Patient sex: M
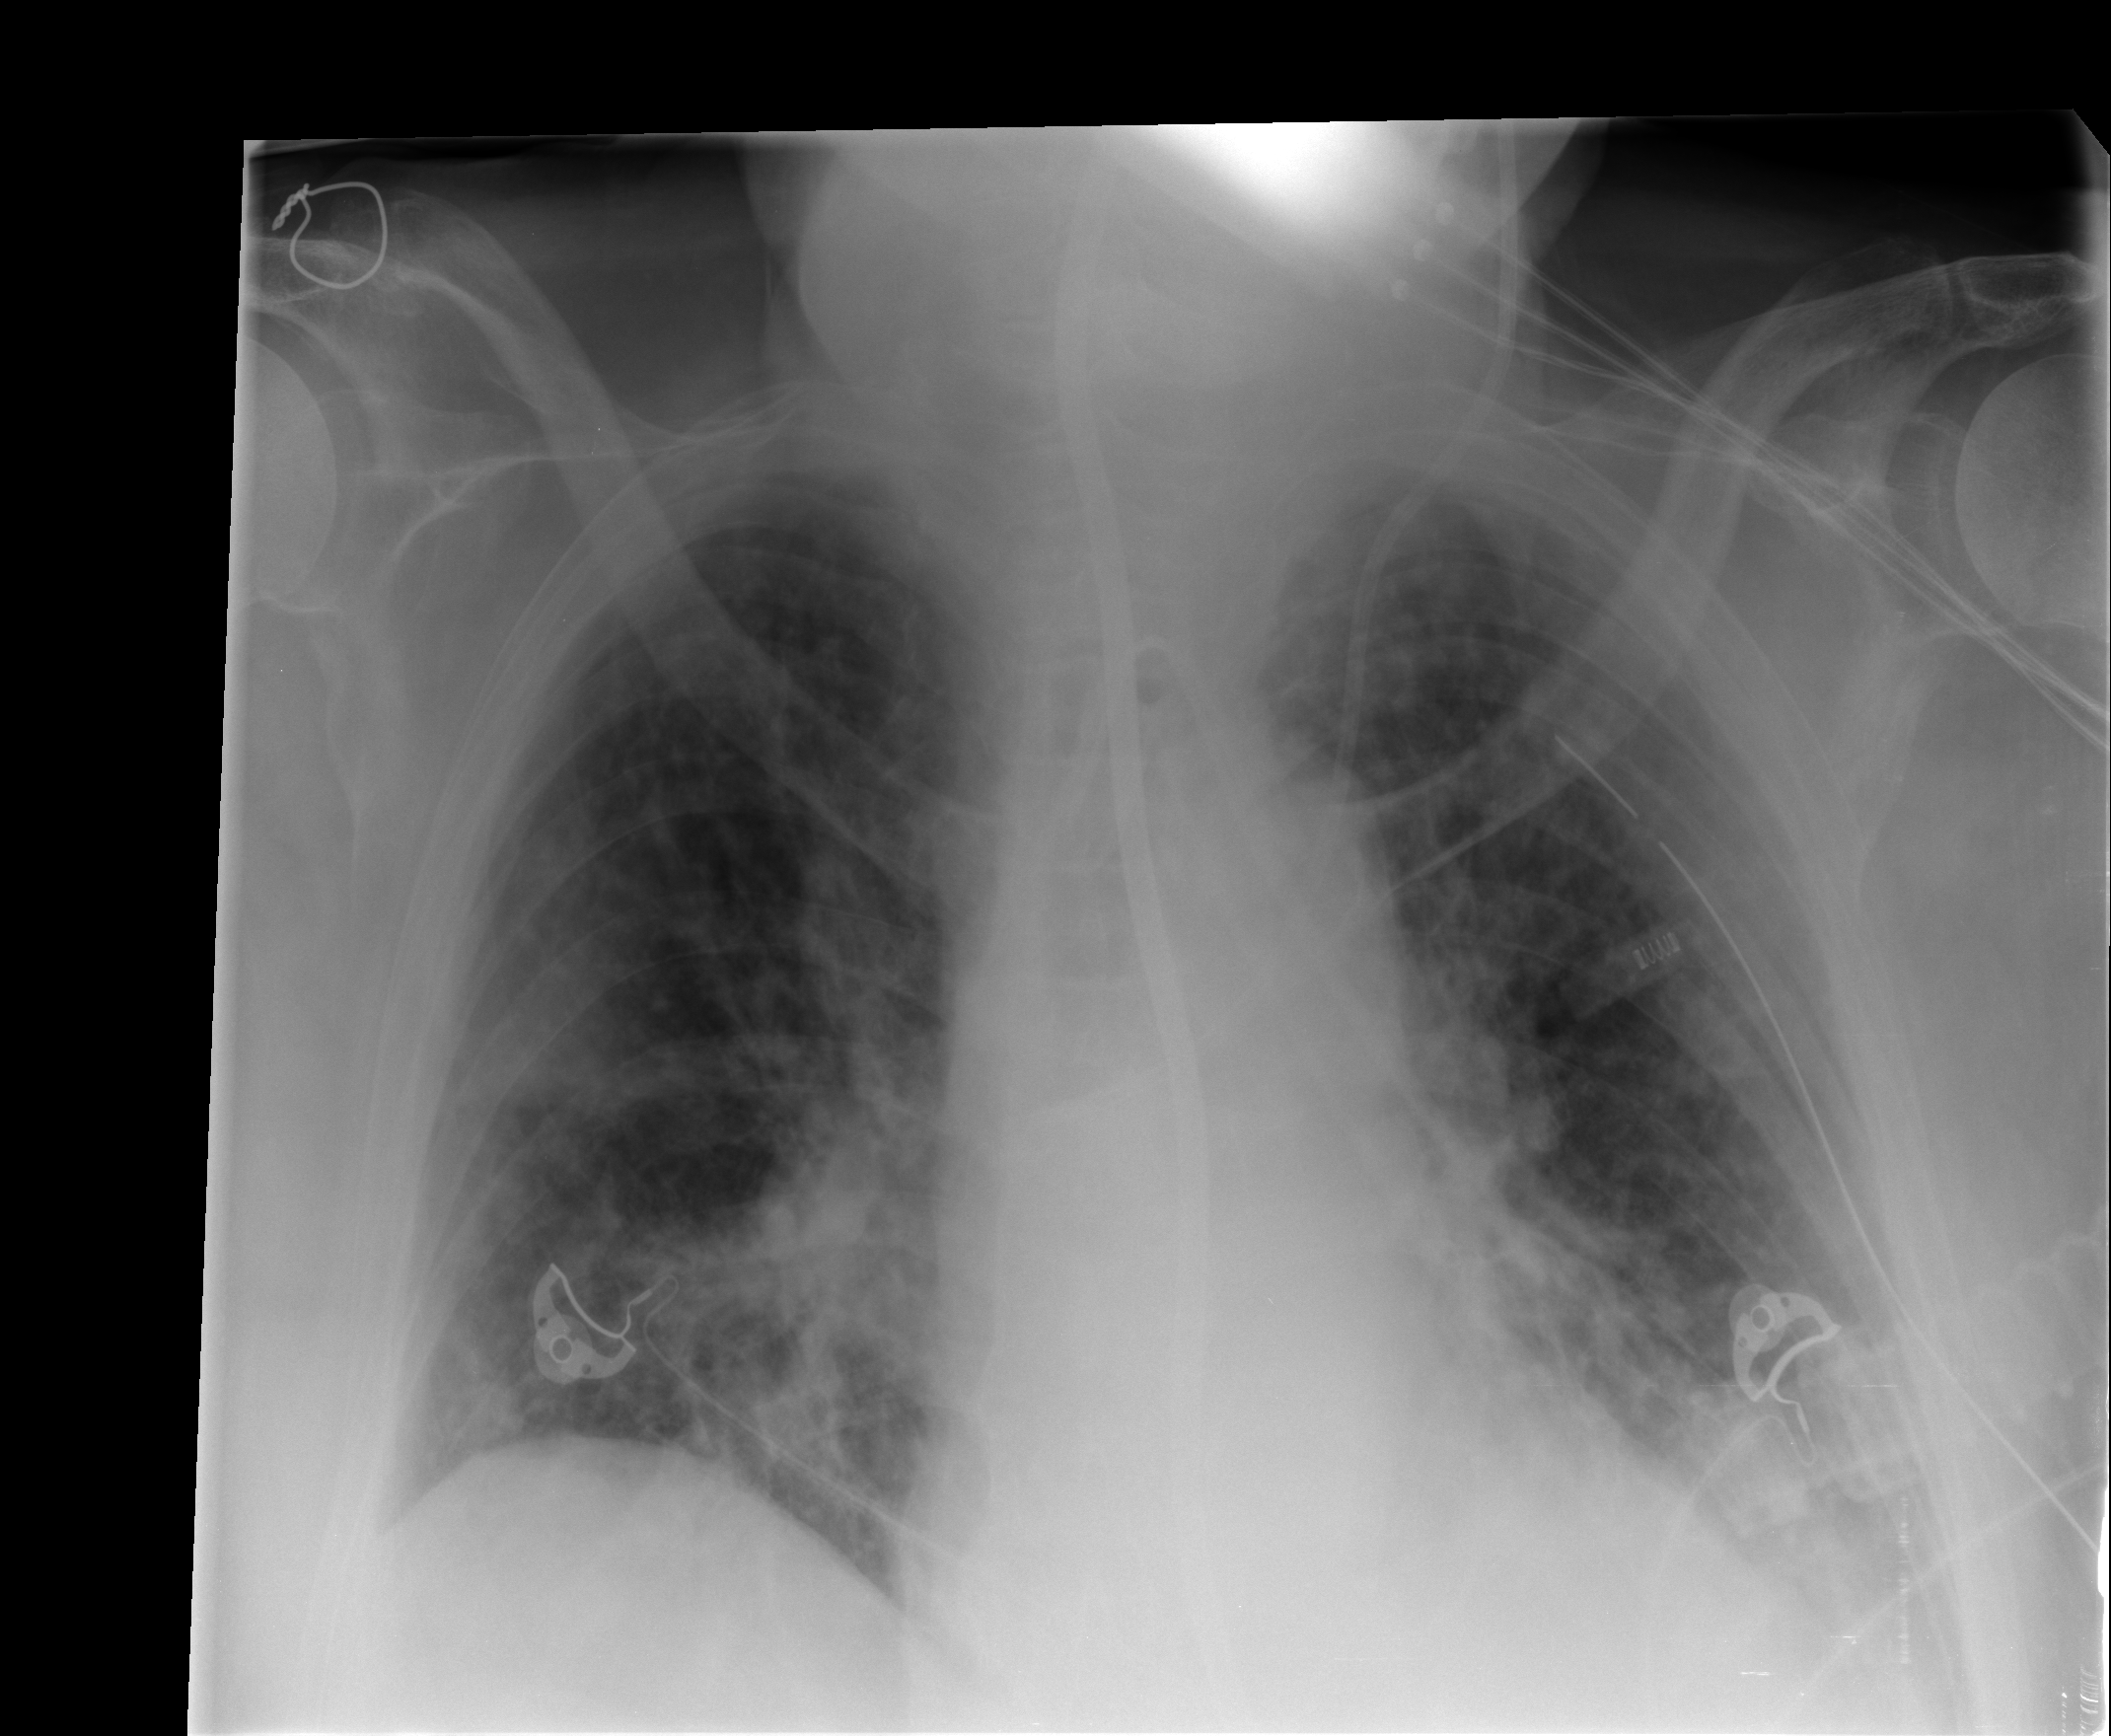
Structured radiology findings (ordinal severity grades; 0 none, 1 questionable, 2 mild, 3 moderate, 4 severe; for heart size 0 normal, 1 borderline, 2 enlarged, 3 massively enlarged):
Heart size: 1
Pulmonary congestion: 2
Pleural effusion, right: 0
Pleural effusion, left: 0
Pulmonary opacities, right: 2
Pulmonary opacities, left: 0
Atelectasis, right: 2
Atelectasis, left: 2